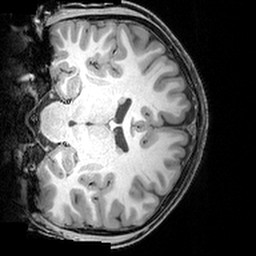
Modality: T1w
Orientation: coronal
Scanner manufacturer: siemens
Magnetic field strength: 3 T
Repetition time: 1.9 s
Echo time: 0.00397 s